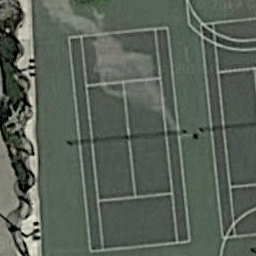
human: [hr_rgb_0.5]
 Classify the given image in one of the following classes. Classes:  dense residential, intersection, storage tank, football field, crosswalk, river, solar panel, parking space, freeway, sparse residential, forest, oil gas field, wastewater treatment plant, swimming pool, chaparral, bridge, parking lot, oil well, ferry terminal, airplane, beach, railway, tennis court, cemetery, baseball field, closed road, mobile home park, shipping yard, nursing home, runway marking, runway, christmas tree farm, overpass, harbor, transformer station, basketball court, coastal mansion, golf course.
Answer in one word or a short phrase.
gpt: tennis court